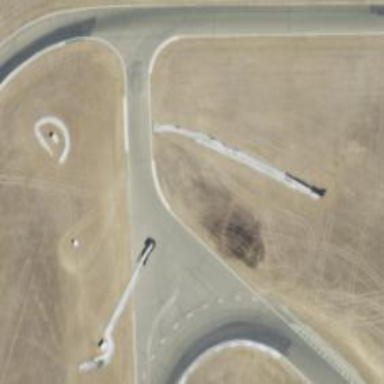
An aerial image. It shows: Raceway for motor sports.